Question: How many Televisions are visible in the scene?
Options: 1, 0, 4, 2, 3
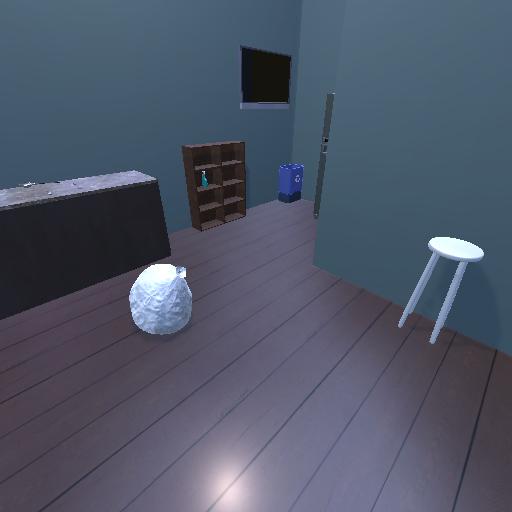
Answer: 1